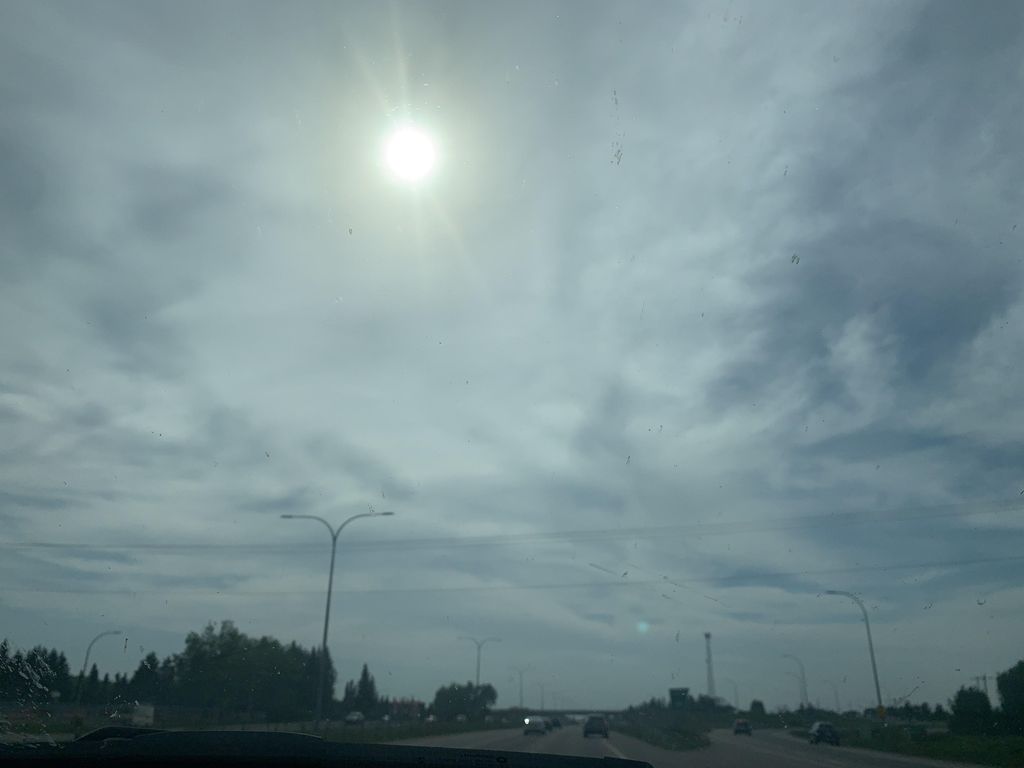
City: edmonton